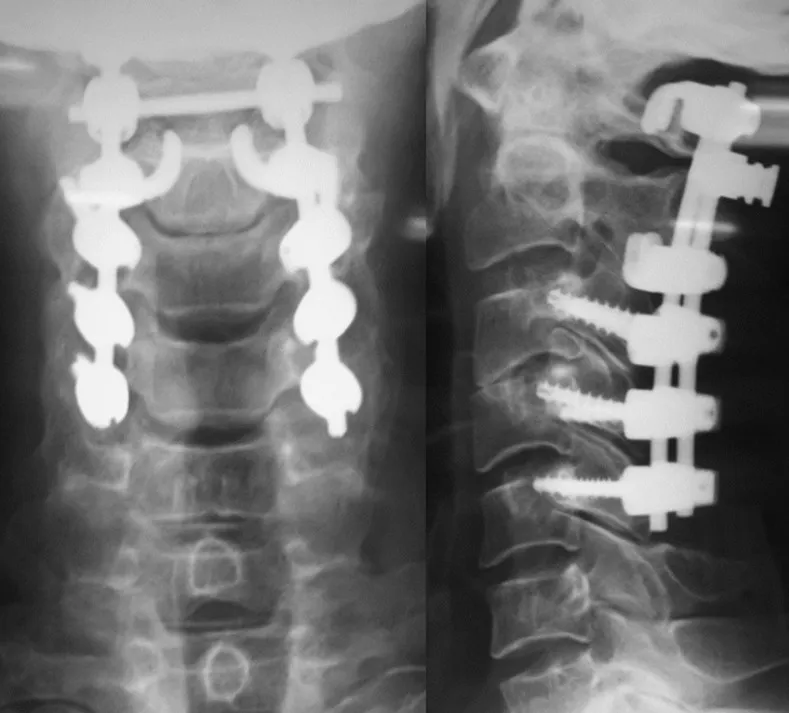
X-rays (6 months later).
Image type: radiology (x_ray)